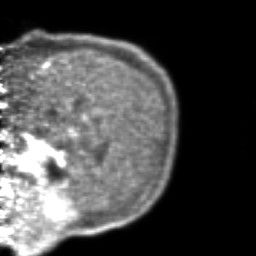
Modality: PET
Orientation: sagittal
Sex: male
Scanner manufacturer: ge